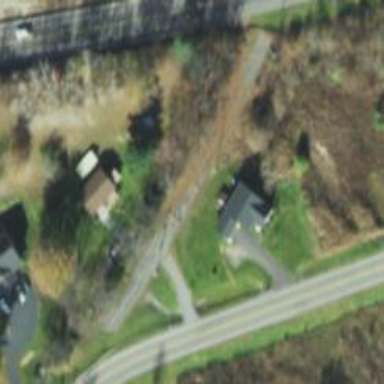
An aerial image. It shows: Abandoned road.